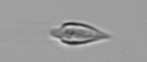
Label: Oxytoxum